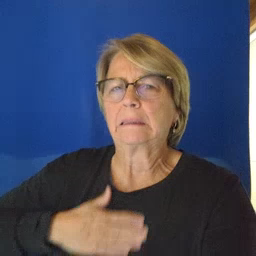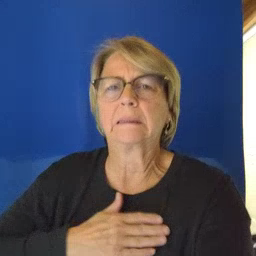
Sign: please